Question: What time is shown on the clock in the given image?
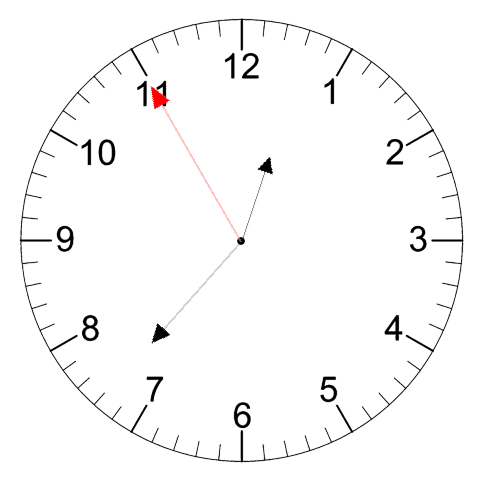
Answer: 12:36:55